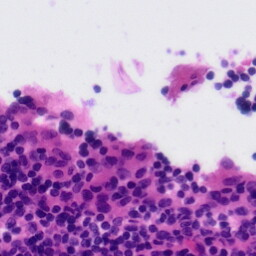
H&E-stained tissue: Tonsil